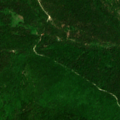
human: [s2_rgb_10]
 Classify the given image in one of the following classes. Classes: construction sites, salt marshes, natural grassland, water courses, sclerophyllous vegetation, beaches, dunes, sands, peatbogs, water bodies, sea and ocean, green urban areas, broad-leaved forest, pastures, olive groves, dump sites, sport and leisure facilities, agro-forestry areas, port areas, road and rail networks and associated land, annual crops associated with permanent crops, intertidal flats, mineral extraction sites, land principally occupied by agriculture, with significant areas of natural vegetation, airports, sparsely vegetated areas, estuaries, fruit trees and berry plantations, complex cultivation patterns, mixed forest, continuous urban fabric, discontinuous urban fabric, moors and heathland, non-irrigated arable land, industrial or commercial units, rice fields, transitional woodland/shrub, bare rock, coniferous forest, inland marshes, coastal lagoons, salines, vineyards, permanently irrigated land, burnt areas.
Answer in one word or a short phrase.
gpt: broad-leaved forest